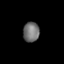
Tissue: prostate
Cell type: T cells
Senescence score: 0.3557
Nuclear area (px): 315
Mean DAPI intensity: 112.984